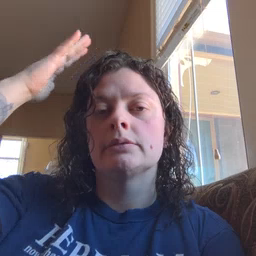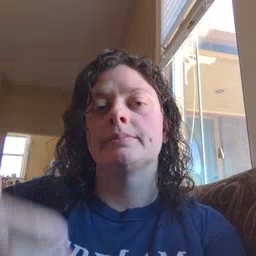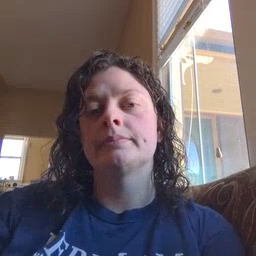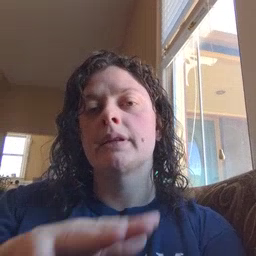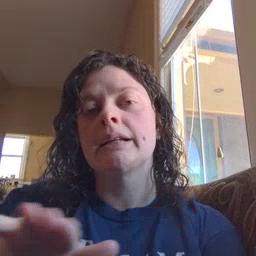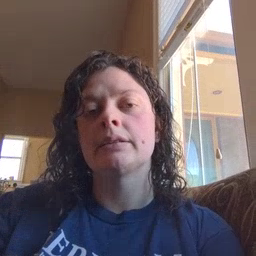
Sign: clean